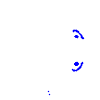
Particle: electron